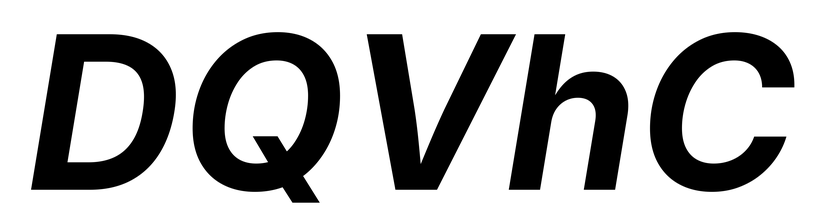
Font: Inter-Italic_Bold_Italic